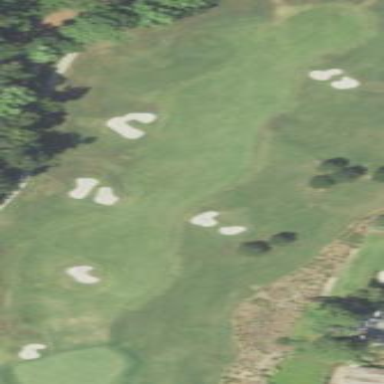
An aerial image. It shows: Grassy area designated as golf fairway.